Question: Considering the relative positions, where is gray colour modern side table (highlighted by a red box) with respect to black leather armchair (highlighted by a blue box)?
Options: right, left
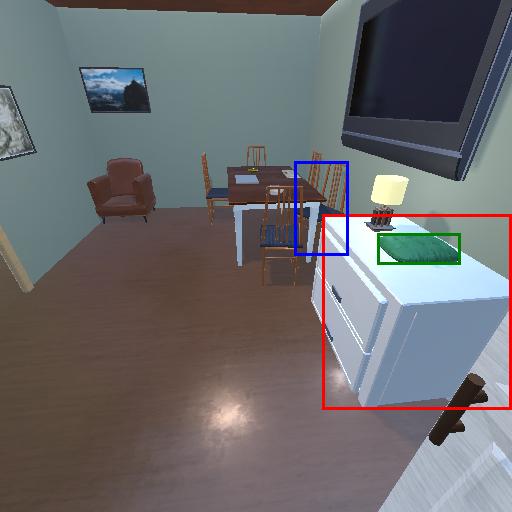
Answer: right